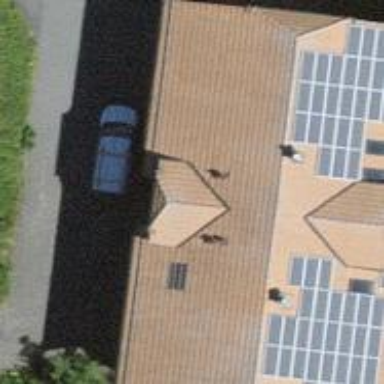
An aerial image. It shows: Residential building.